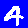
Digit: 4